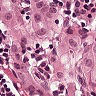
Metastatic tissue present: yes